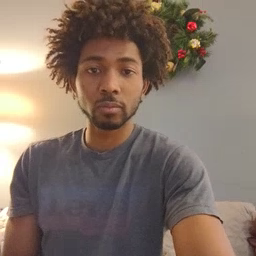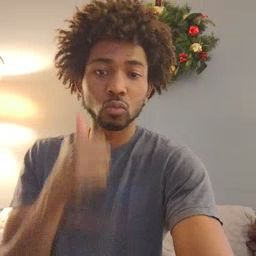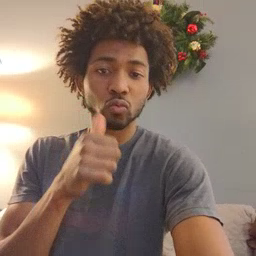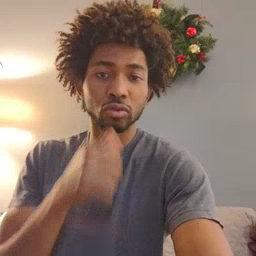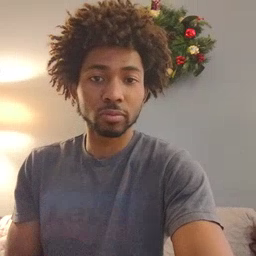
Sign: girl